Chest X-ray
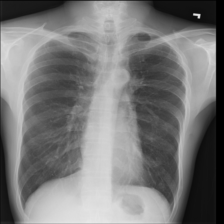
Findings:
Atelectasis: negative
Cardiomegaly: negative
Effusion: negative
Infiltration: negative
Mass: negative
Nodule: negative
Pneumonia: negative
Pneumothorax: negative
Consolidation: negative
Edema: negative
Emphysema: negative
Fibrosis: positive
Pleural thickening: negative
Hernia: negative